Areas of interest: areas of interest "Industrial"
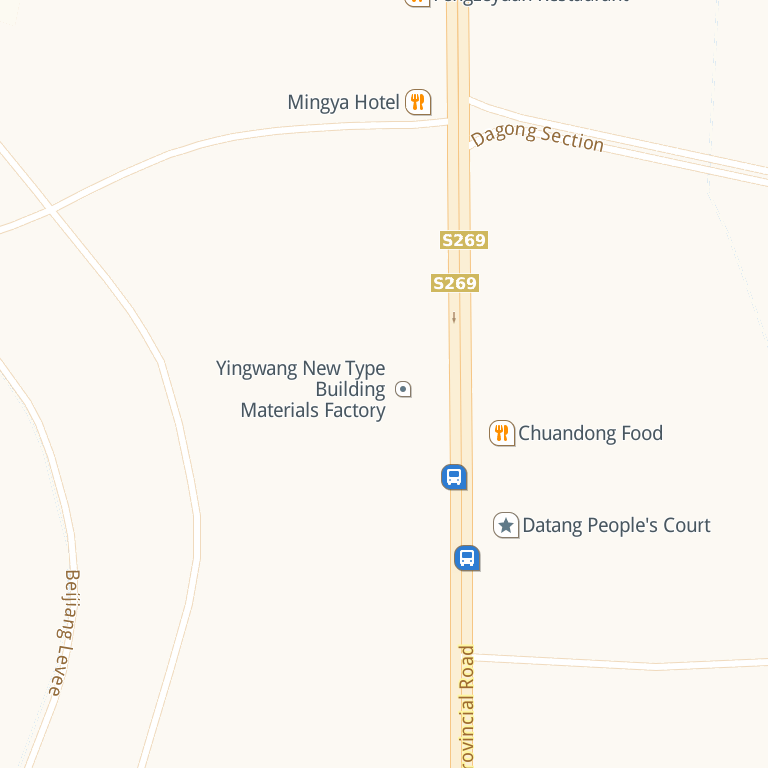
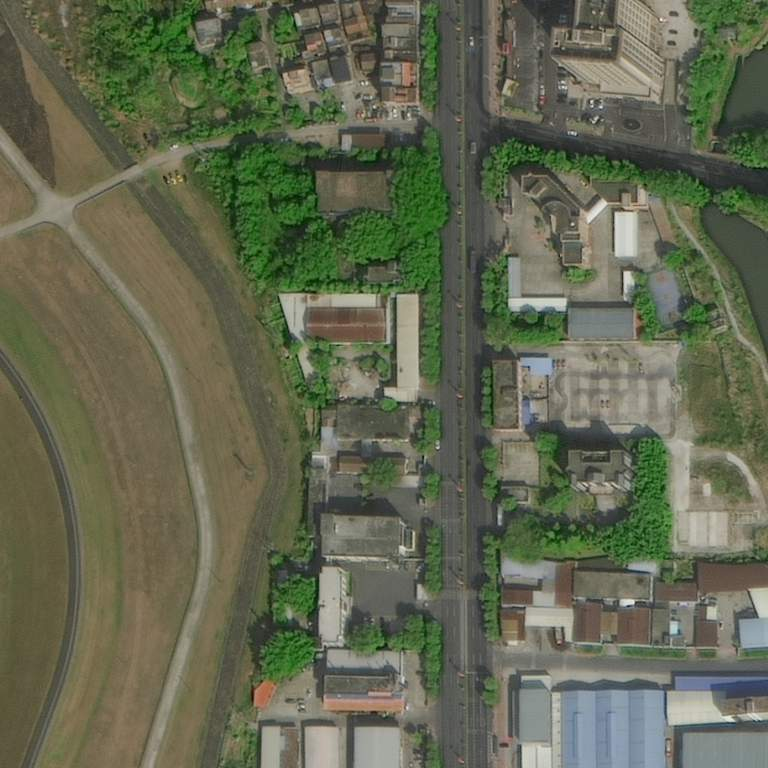